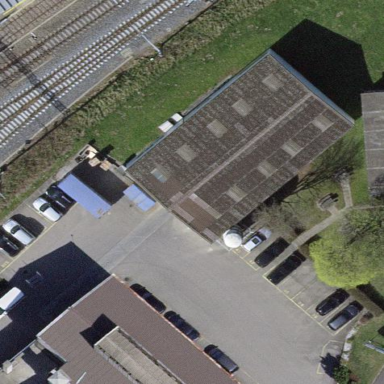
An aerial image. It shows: Gabled building with gray roof and light gray exterior.